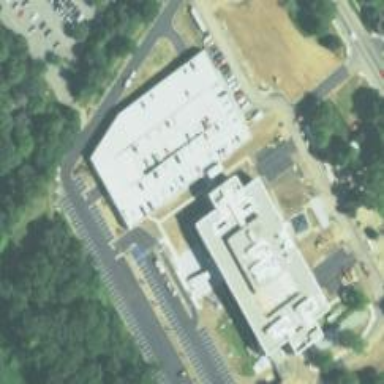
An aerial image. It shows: Building.